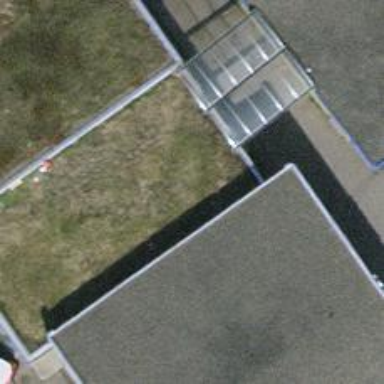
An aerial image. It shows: Kiosk.